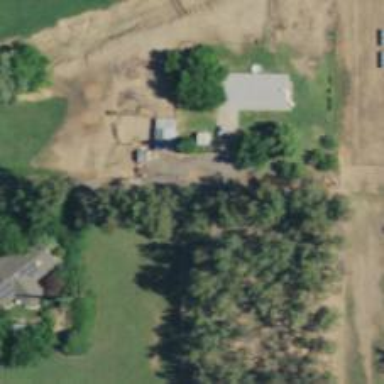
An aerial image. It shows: Driveway.